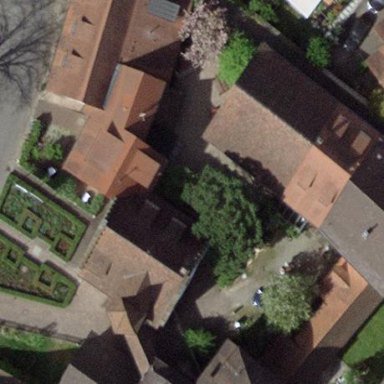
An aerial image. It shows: Museum housed in building.